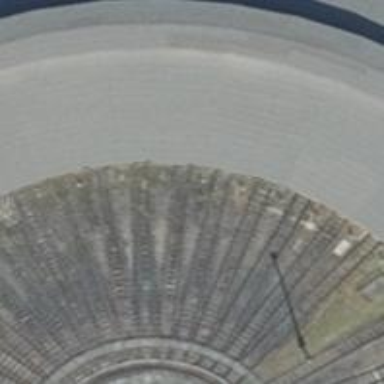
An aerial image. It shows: Railway yard in service.